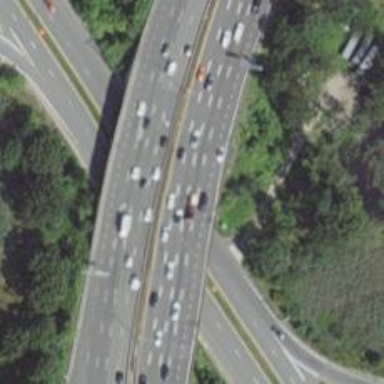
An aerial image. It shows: Asphalt bridge over motorway.